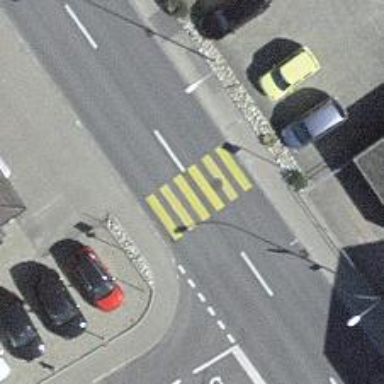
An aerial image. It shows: Marked crossing on the road.